Interaction volume radius: 10 \u00c5
Interaction volume height: 30 \u00c5
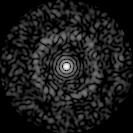
Disorder parameter: 0.8252